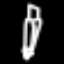
Label: pencil